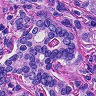
Metastatic tissue present: yes